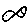
Label: fish